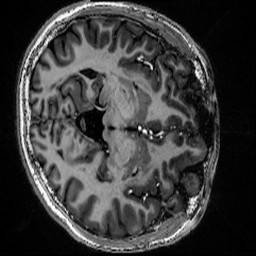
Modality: MP2RAGE
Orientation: axial
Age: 29
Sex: male
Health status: healthy